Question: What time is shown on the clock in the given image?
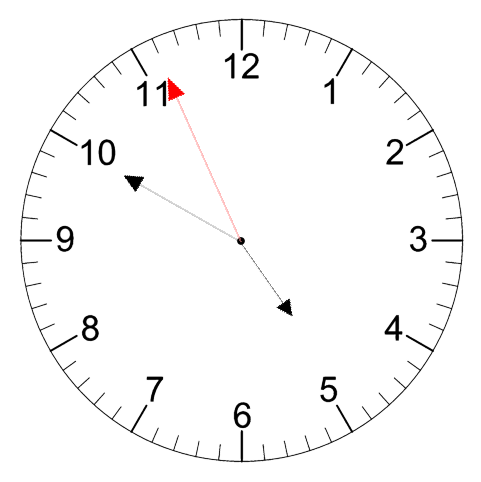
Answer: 04:49:56